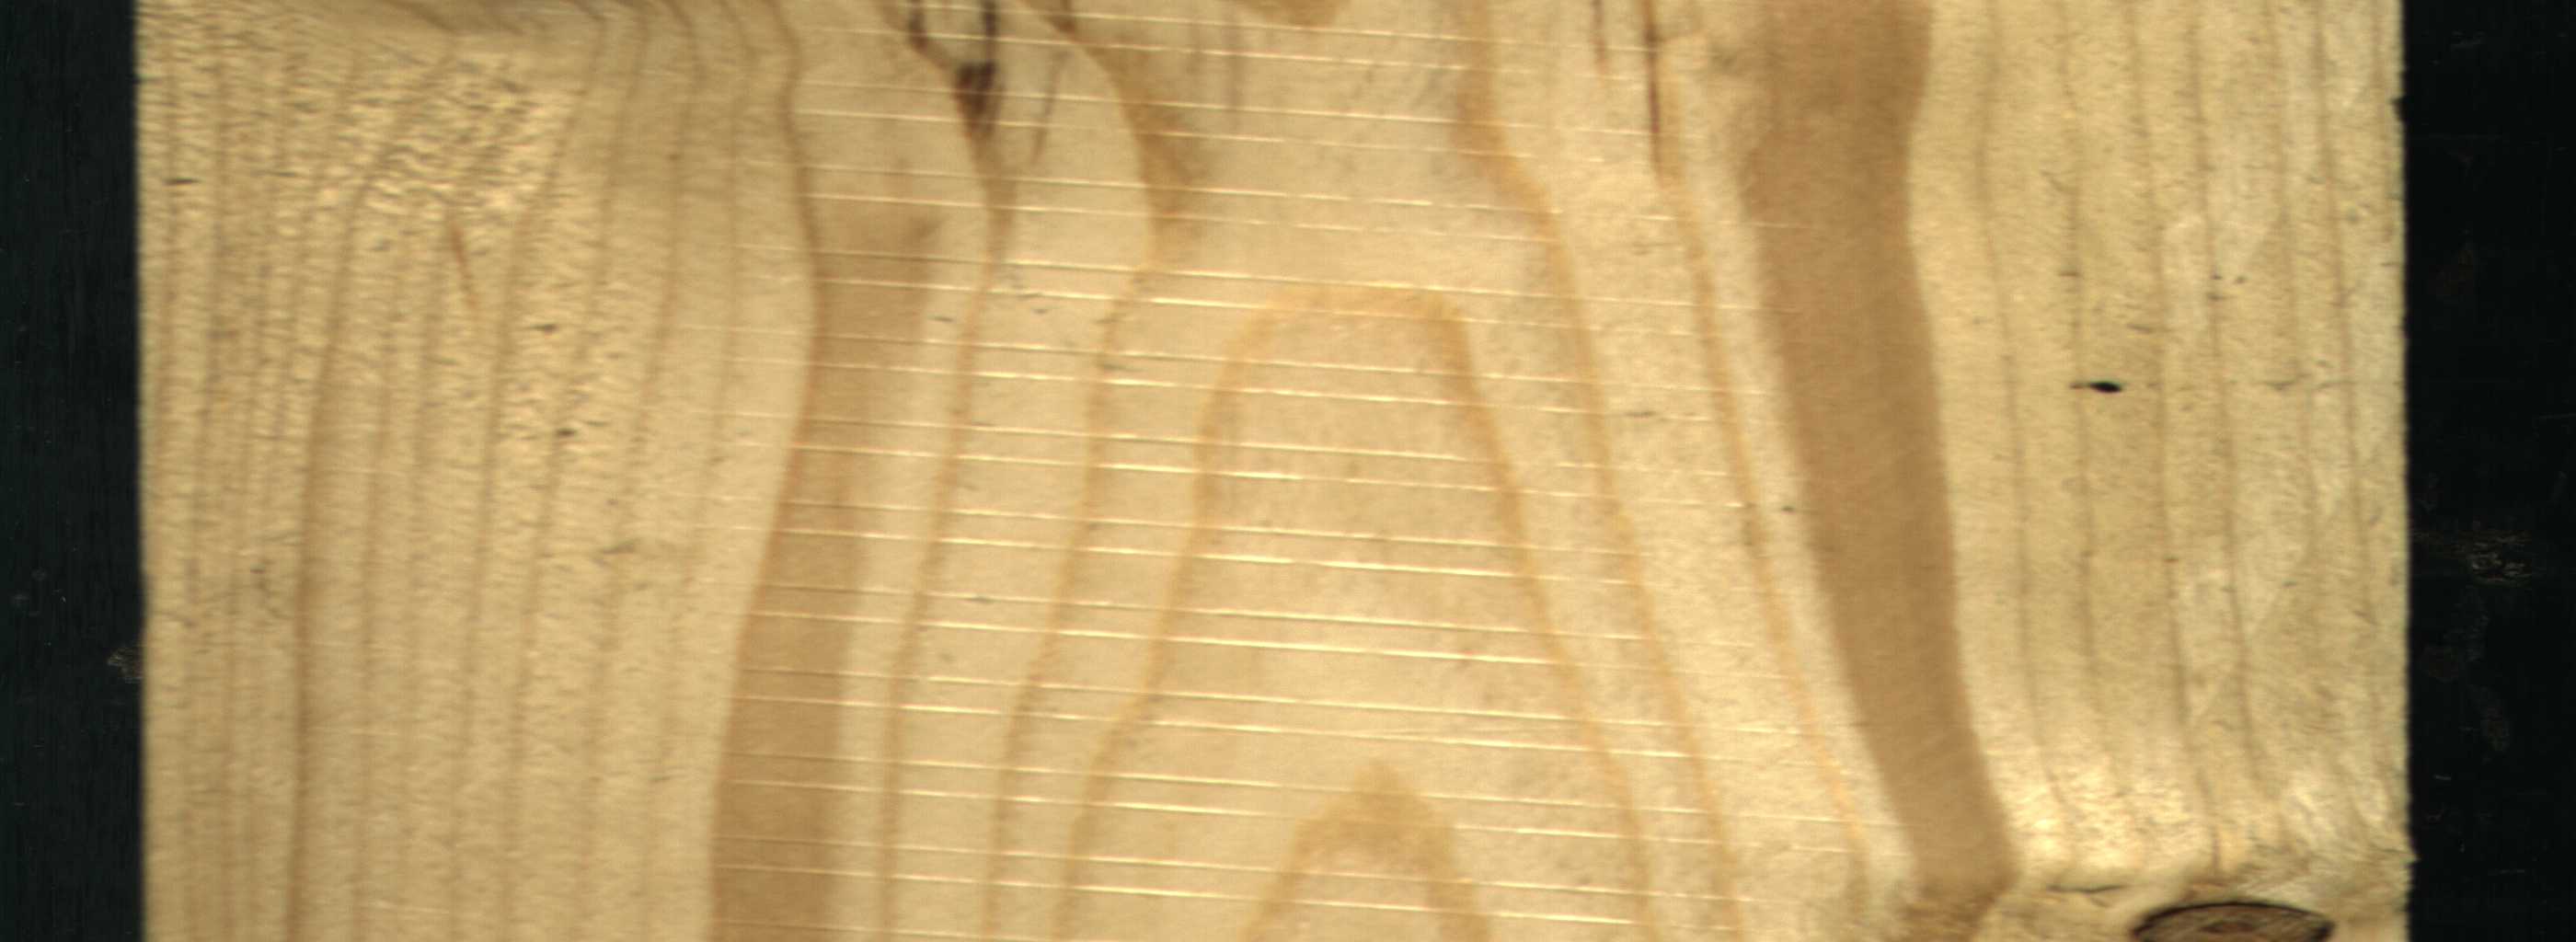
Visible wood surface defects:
resin
resin
Dead_Knot